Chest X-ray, AP view. Patient: 28 years old, sex M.
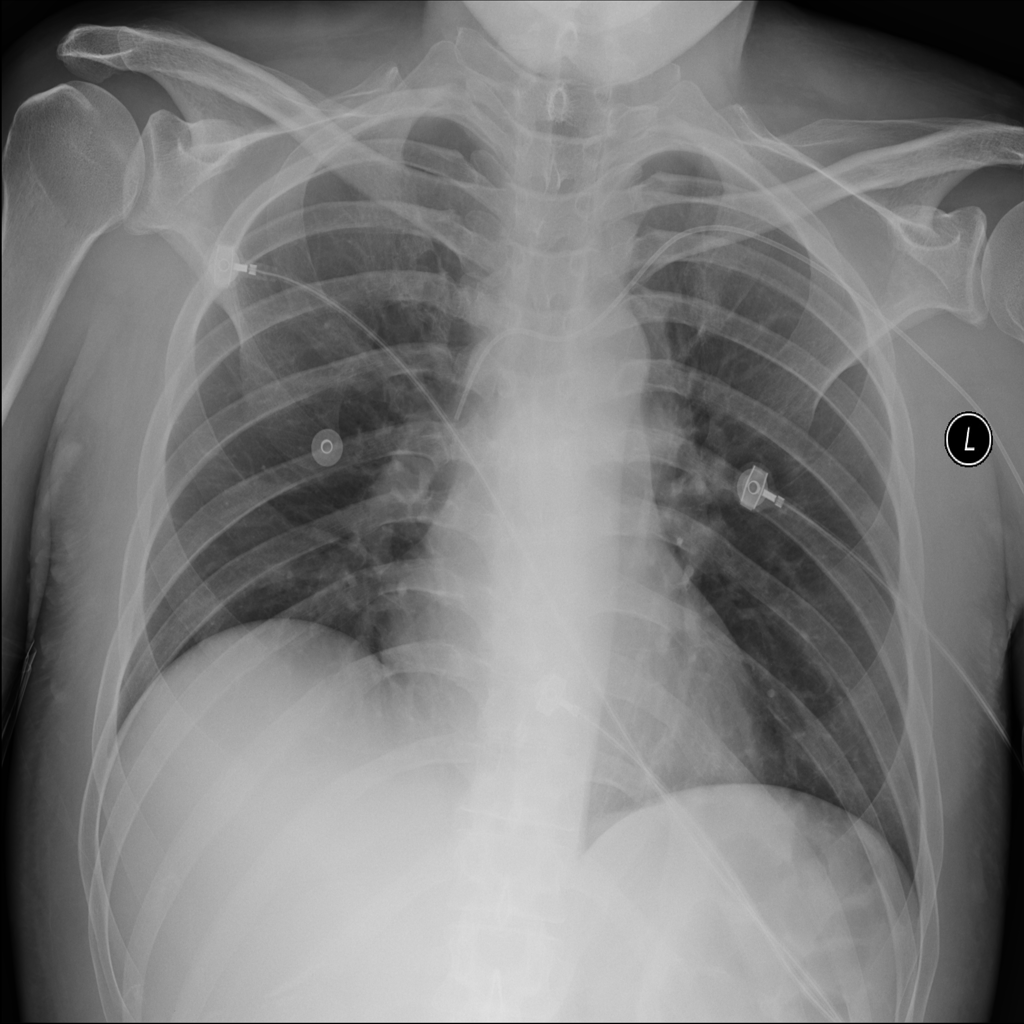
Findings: No Finding